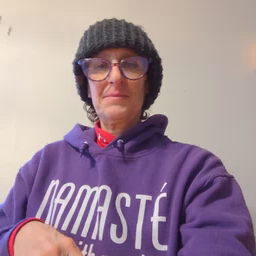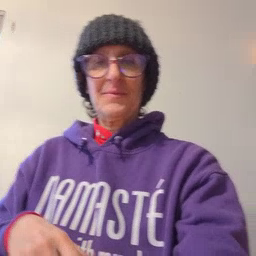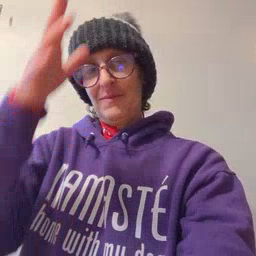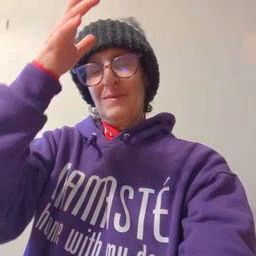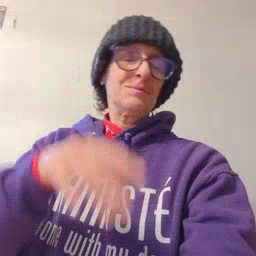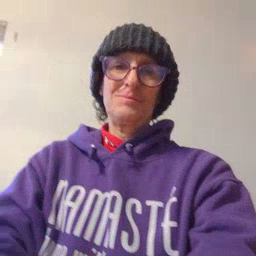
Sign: dryer